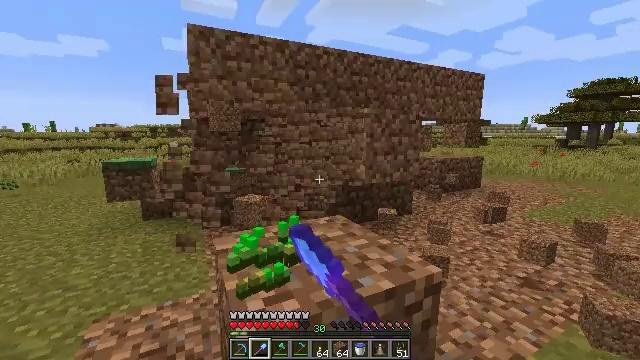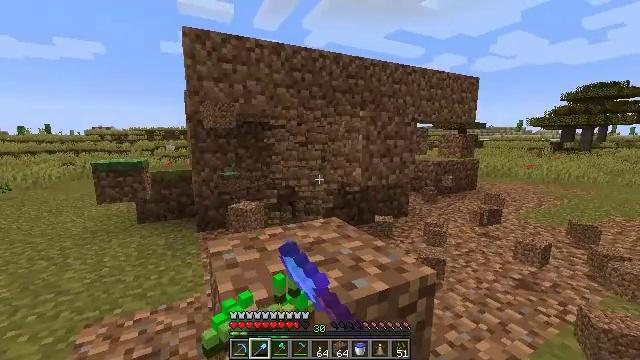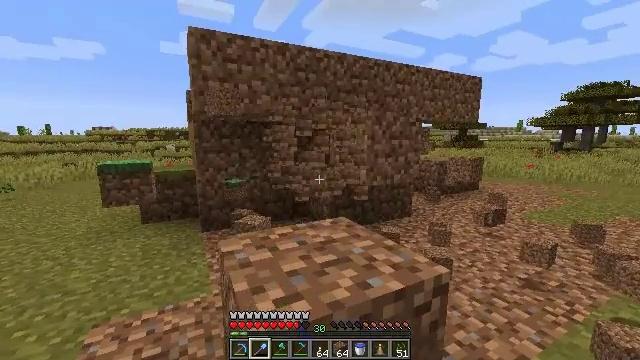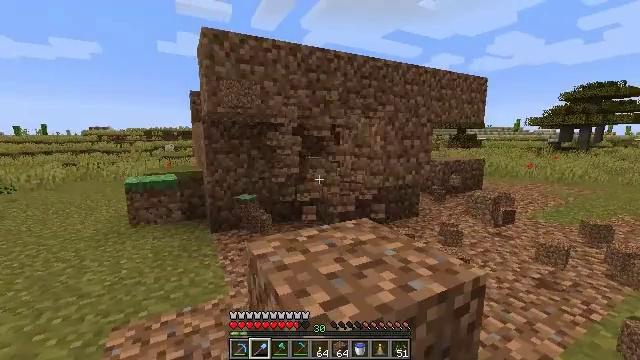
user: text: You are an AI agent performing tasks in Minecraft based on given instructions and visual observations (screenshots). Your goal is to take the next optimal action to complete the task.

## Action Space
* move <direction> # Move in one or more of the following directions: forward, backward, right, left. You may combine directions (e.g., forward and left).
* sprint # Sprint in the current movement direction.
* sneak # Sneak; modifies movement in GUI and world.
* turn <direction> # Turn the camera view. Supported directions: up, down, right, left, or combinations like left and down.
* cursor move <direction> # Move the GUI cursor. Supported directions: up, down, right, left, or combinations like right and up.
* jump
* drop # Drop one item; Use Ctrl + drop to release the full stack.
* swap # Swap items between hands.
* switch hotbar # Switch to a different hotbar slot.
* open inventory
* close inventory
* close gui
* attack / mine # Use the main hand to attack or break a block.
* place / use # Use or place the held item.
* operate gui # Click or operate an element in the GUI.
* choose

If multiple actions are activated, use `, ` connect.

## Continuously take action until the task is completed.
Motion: motion action
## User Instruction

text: Reclaim farmland by breaking it.
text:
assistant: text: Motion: move left
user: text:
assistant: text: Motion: move left
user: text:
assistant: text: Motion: move left
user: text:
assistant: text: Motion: no_op